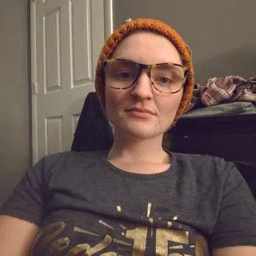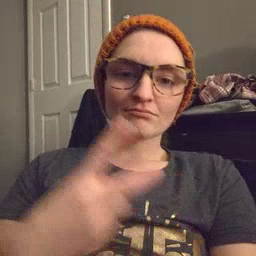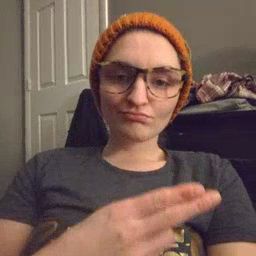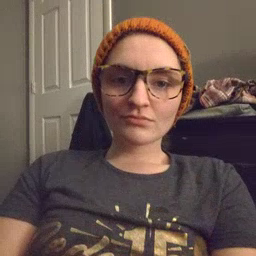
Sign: cut